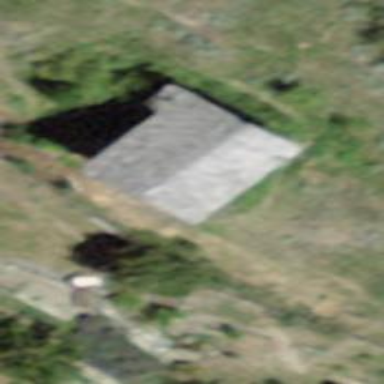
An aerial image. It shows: Gabled barn with sloped roof.